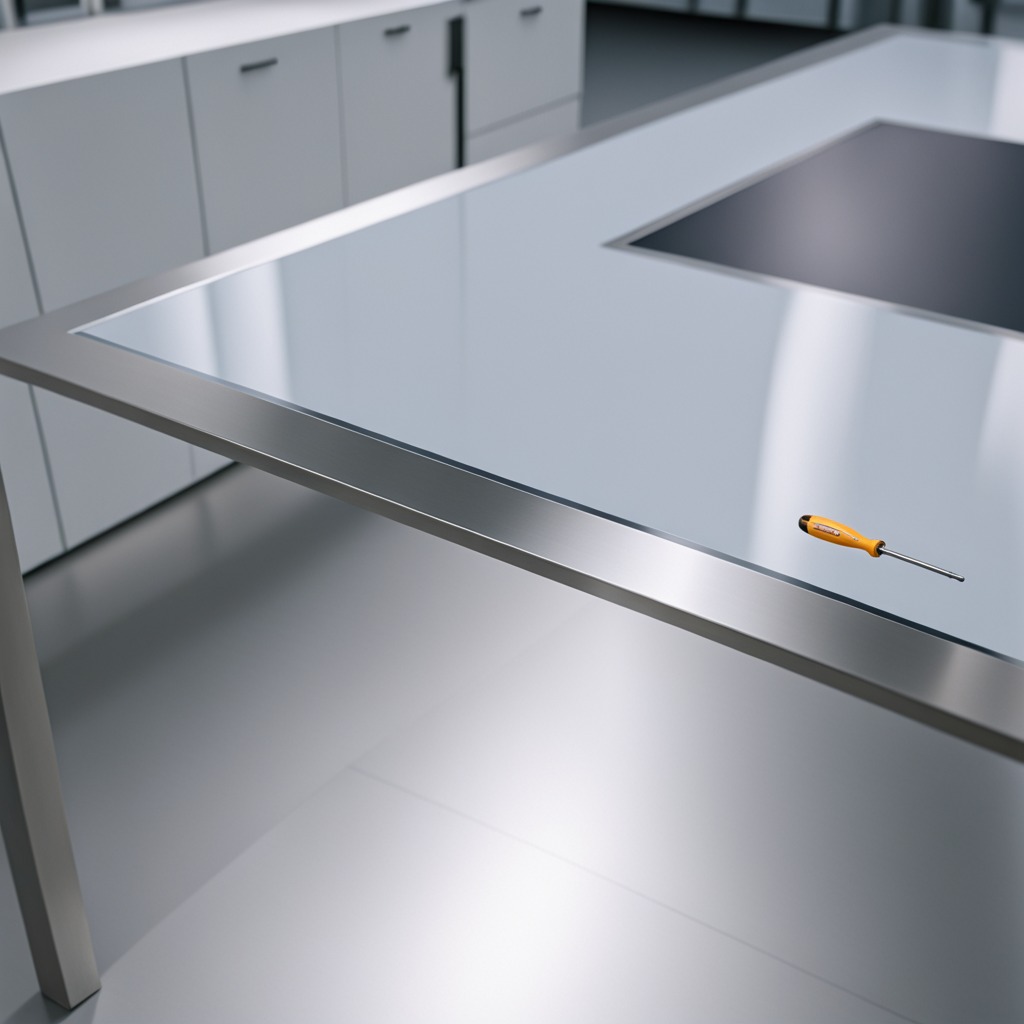
A screwdriver is lying on the stainless steel table in a high-end prototyping lab.